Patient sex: F
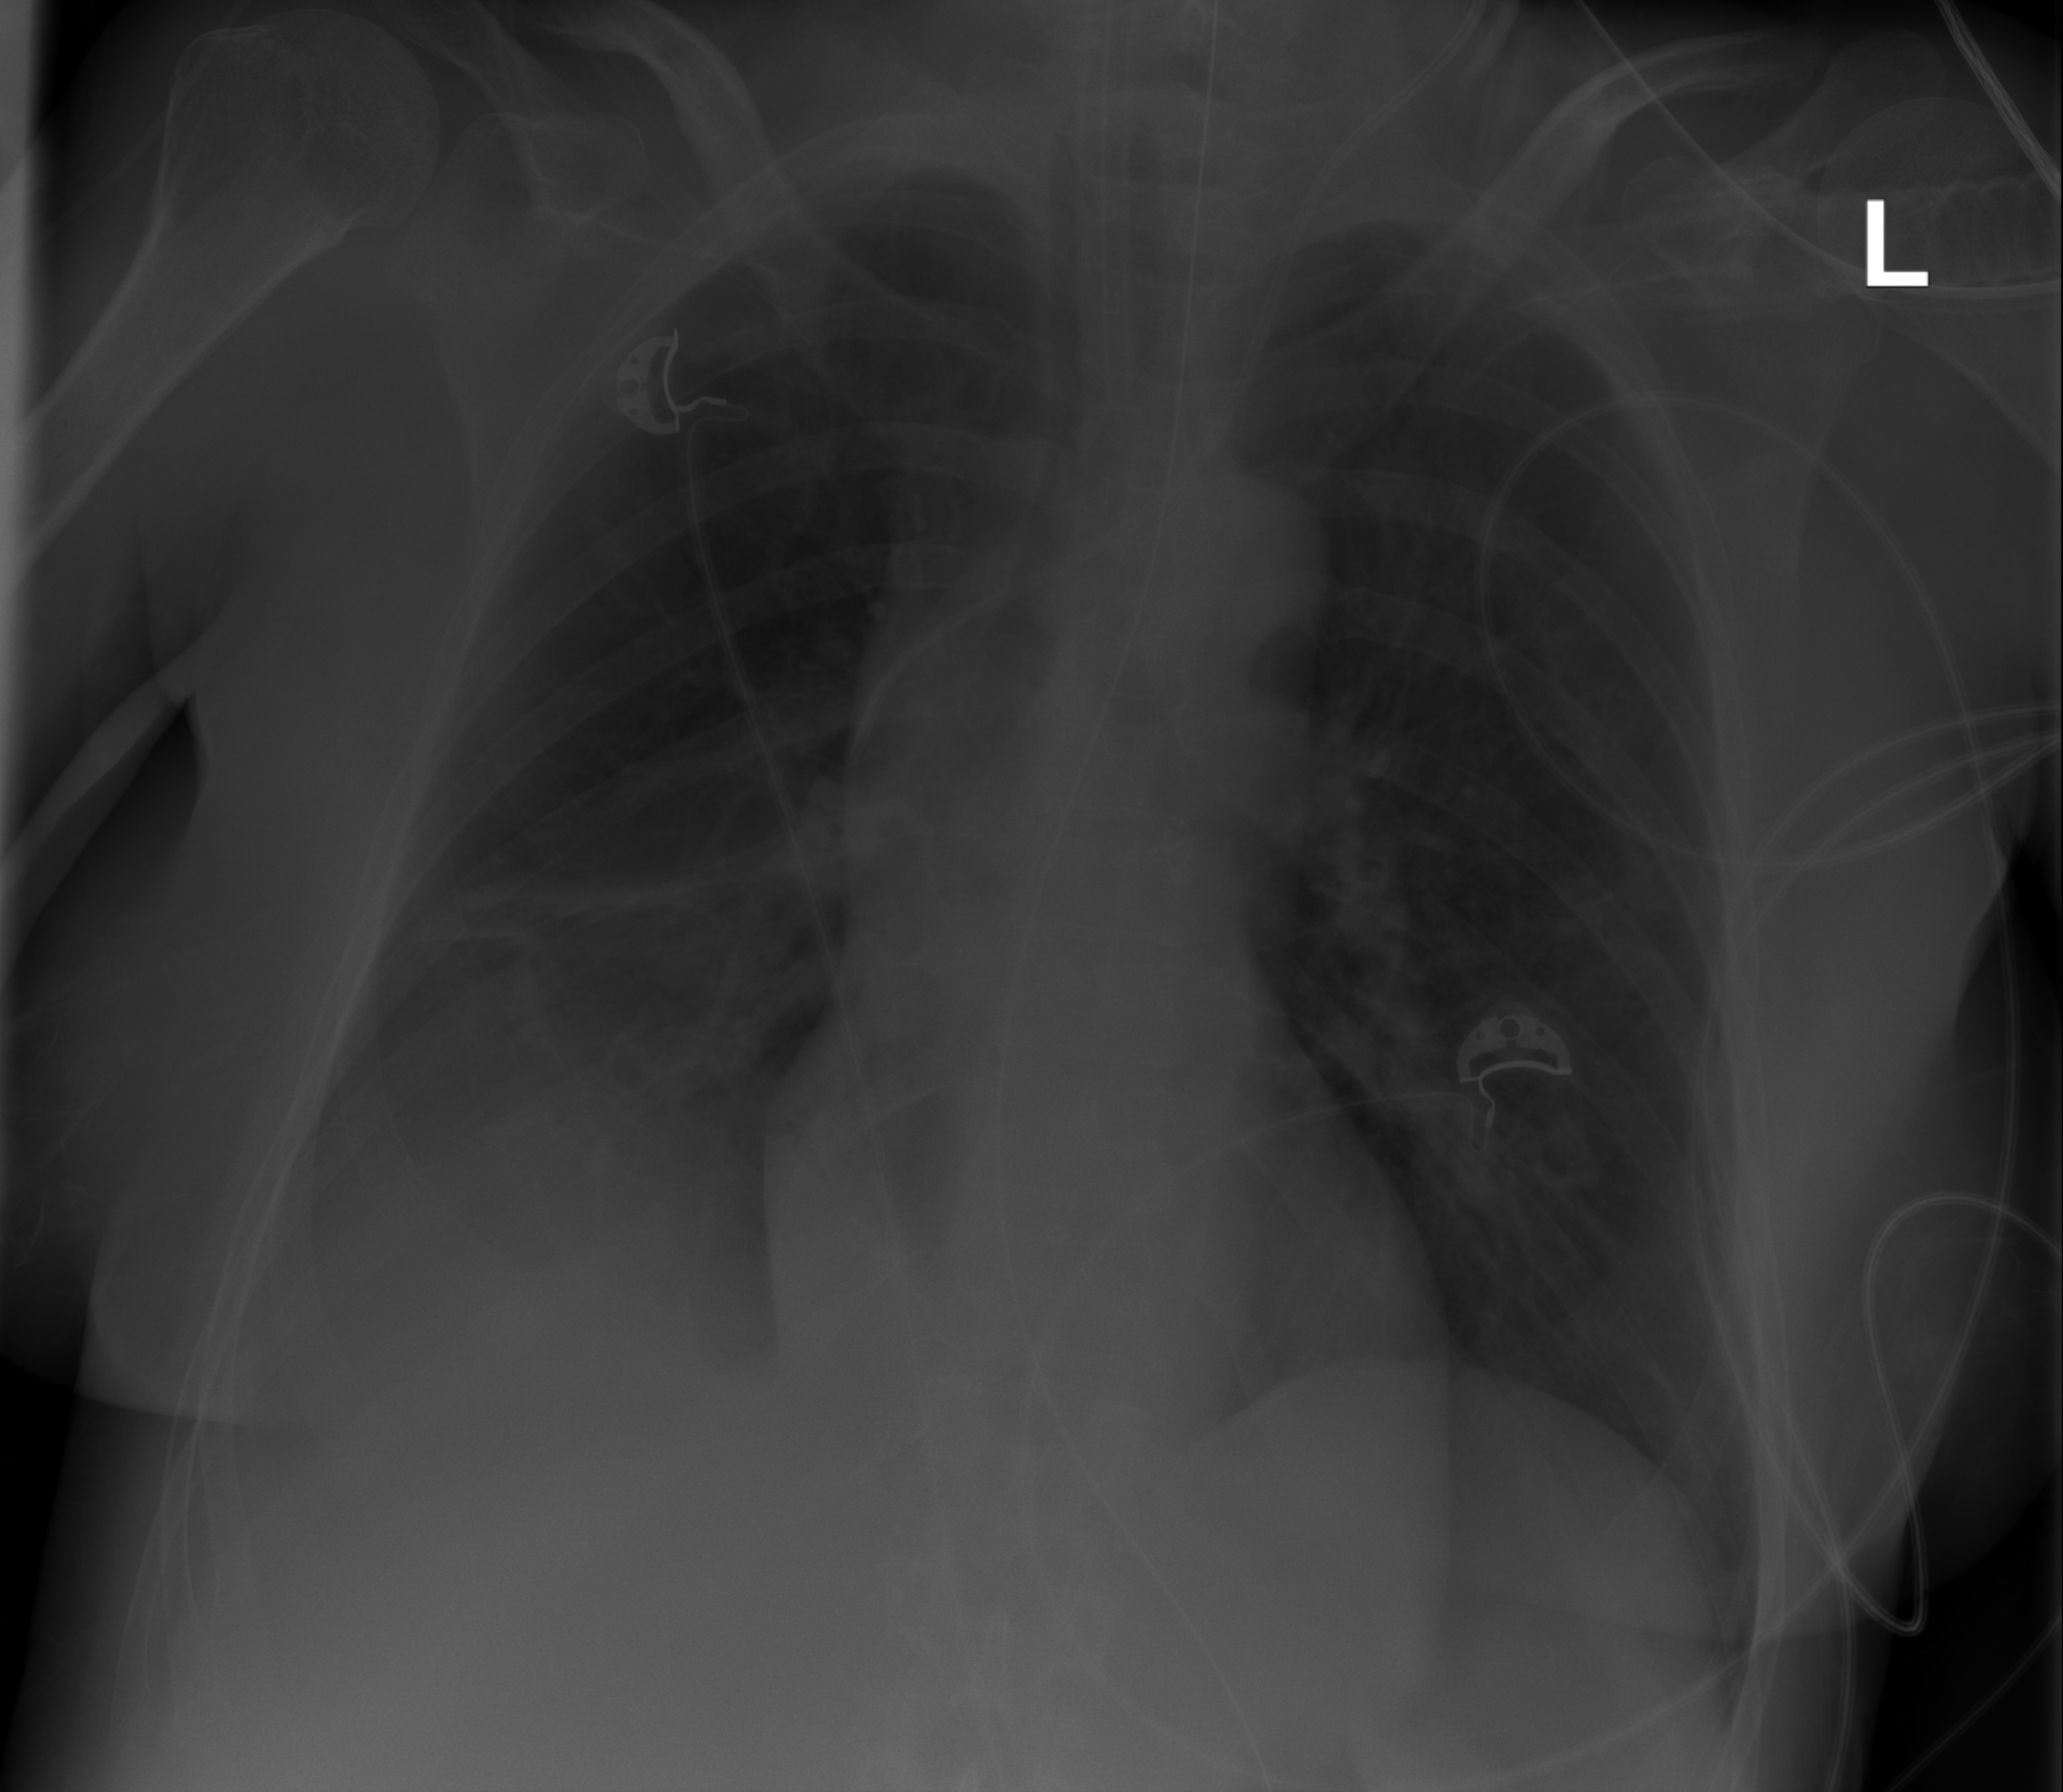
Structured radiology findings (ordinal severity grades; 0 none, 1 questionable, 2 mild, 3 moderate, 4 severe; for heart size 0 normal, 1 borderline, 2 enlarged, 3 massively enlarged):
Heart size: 0
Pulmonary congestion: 0
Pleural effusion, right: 2
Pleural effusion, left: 0
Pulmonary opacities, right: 2
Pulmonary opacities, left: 1
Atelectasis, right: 3
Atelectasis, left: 0